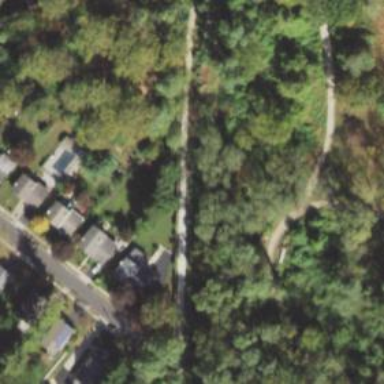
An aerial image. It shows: Abandoned railway alongside cycleway.